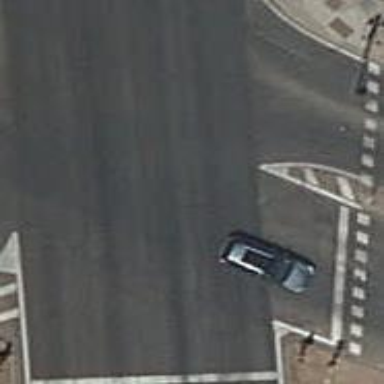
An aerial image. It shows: Road with traffic signals.